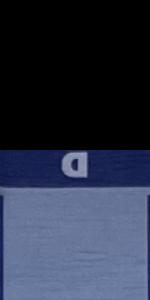
Label: Empty